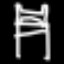
Label: bed